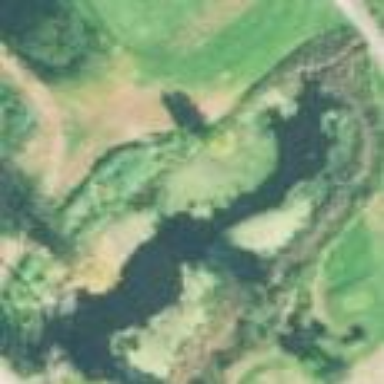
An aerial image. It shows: Water hazard on golf course.